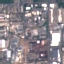
Land use / land cover class: Industrial